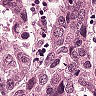
Metastatic tissue present: yes